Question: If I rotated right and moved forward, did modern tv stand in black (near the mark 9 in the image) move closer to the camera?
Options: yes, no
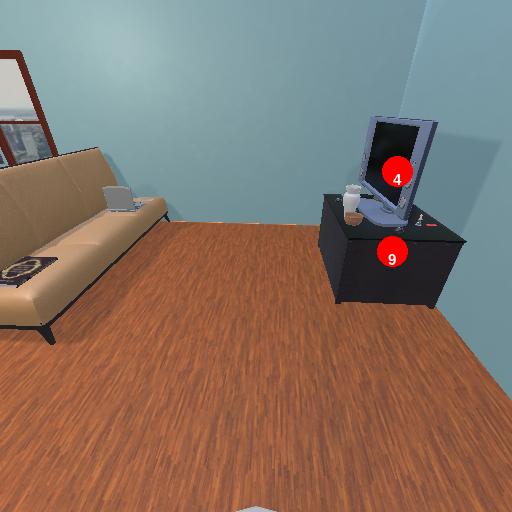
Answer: yes